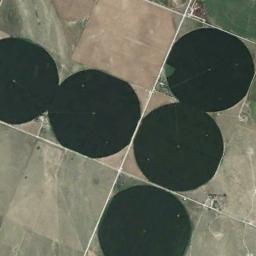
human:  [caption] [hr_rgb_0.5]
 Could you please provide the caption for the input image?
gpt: Five circle farmland are in the bare land .

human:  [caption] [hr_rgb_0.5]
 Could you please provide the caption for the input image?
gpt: Five dark green circular farmlands are surrounded by some square farmlands and some roads go through these farmlands .

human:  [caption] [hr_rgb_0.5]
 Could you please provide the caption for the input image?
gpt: Five neatly arranged circular green fields .

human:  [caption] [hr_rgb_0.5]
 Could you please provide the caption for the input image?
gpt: Round fields are separated by white lines .

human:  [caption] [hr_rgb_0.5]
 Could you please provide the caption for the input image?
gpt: There are five cultivated circular farmlands of the same size distributed neatly .